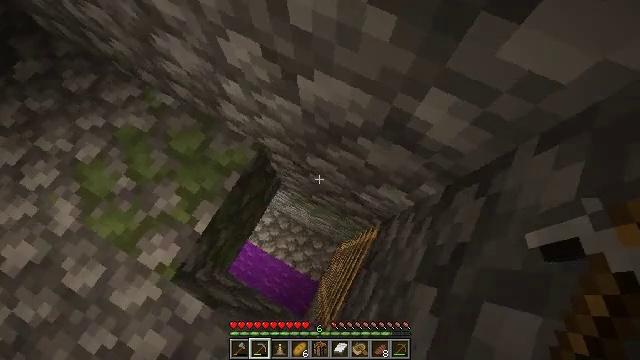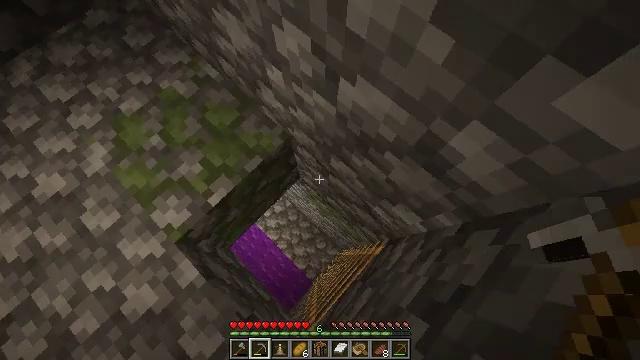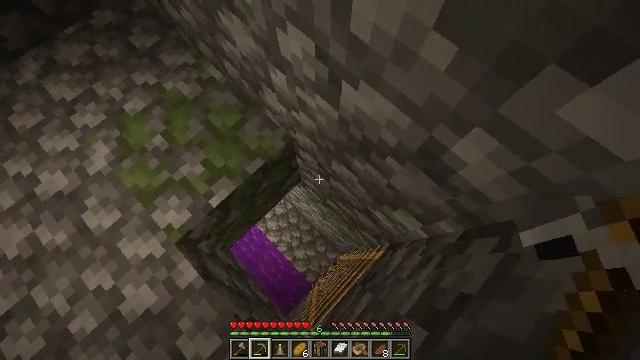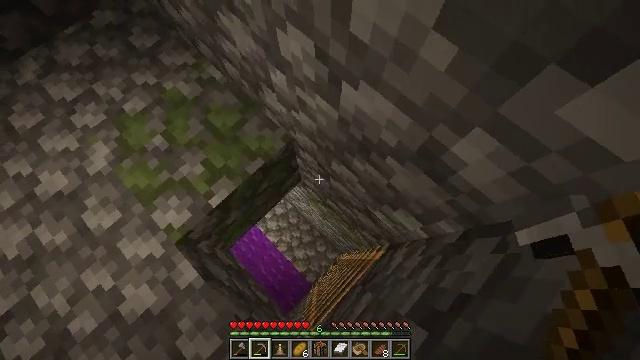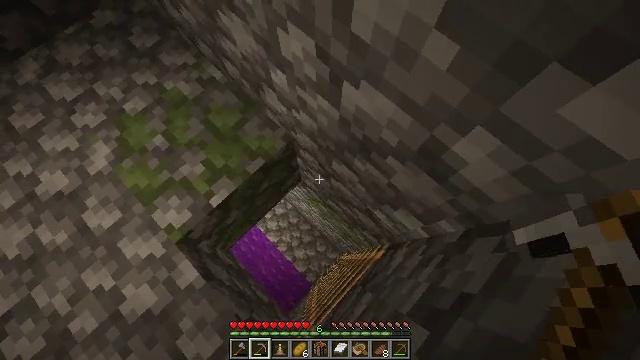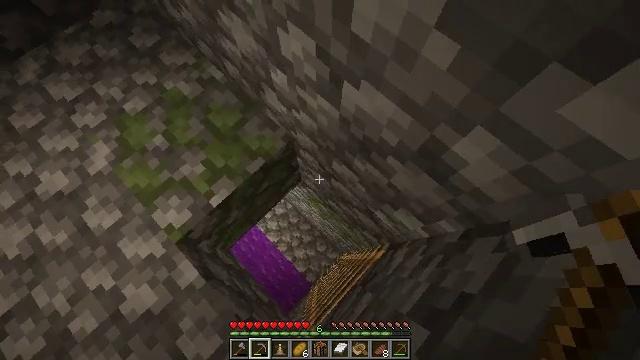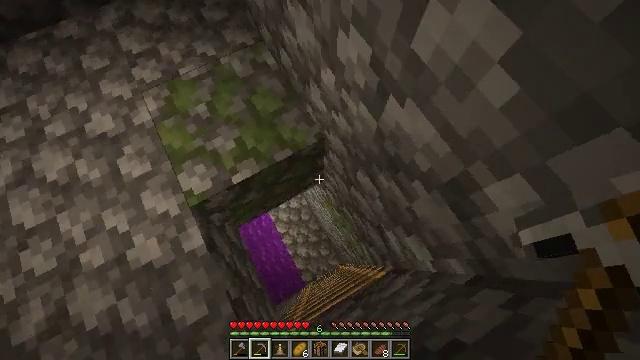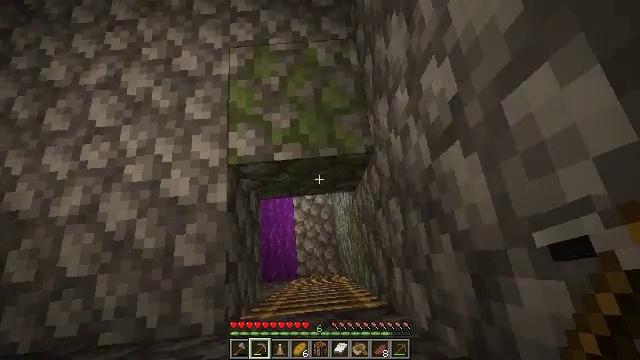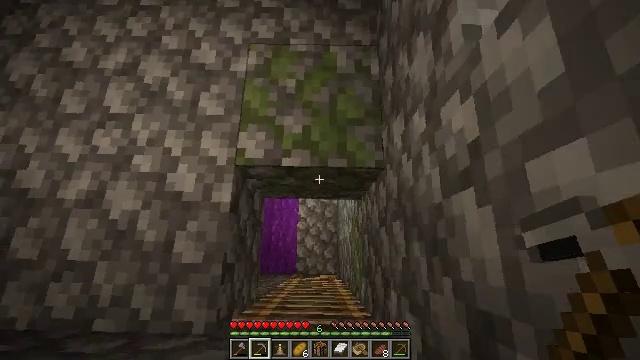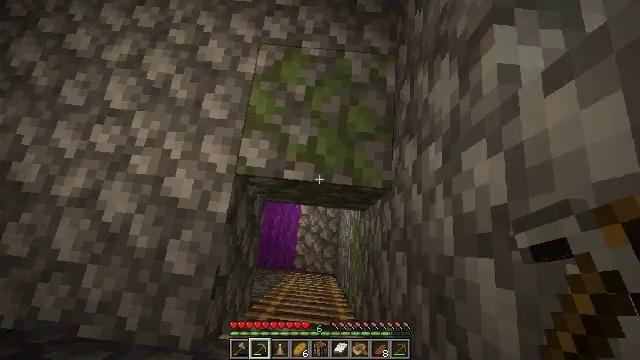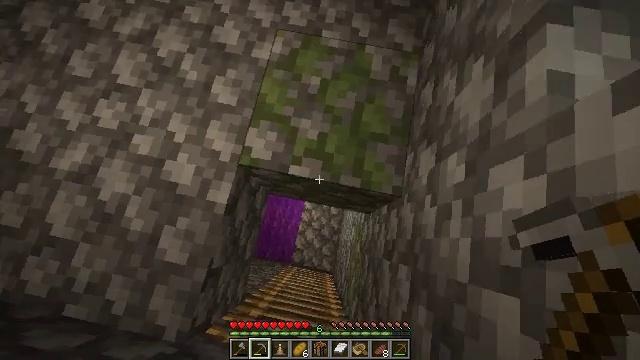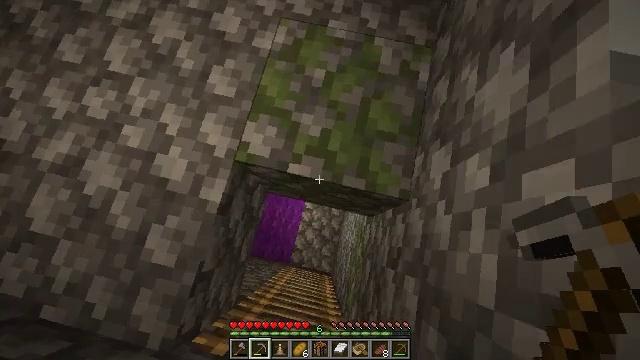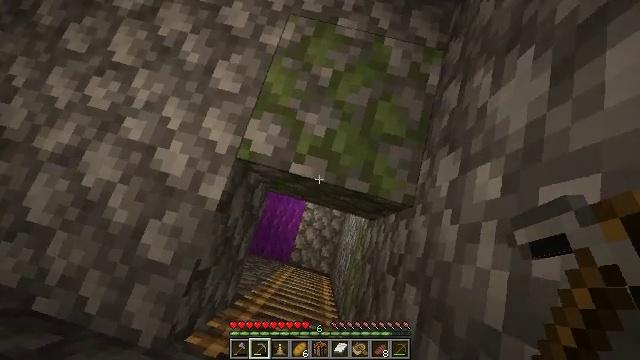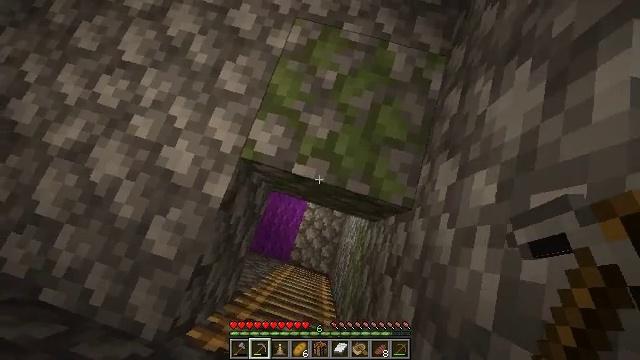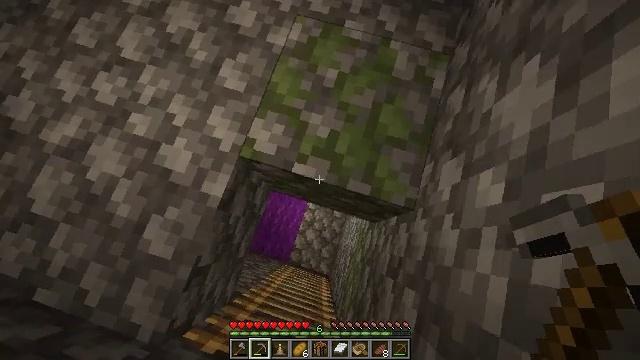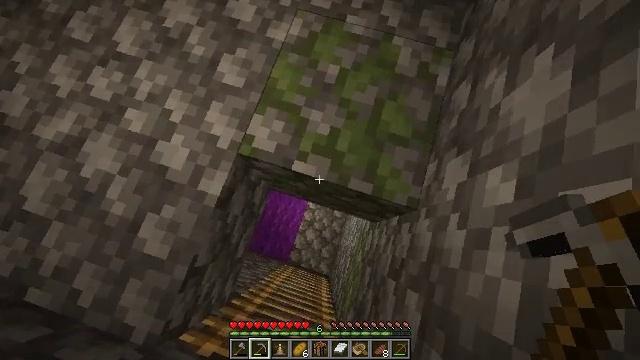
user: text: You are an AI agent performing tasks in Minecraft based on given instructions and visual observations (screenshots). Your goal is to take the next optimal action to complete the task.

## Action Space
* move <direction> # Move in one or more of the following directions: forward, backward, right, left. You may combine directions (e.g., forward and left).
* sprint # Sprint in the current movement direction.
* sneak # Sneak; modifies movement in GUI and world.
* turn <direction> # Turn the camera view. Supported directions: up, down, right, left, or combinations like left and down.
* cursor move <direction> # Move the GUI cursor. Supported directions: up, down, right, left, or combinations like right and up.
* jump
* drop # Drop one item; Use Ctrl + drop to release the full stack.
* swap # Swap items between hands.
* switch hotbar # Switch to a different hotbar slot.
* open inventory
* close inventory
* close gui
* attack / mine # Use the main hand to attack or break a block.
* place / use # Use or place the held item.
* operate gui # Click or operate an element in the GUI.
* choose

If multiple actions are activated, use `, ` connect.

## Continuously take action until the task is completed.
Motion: motion action
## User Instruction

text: Collect the purple carpet.
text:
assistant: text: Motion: turn left
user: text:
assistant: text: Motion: turn left
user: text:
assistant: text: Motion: no_op
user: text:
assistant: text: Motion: no_op
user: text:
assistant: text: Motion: no_op
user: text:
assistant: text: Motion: turn left
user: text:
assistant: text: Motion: move forward, turn left
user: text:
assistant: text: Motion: move forward, turn left and down
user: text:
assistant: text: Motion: turn left and down
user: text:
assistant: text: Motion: turn left and down
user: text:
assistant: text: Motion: turn left
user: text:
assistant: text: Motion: turn left
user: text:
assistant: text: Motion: turn left
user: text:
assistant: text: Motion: no_op
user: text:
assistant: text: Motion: no_op
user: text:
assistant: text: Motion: no_op
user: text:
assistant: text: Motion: turn left and up
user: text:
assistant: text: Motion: turn up
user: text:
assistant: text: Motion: no_op
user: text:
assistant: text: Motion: no_op
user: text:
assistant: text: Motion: no_op
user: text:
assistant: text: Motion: no_op
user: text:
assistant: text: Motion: turn left and up
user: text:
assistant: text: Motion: turn left and up
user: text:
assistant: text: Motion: turn left and up
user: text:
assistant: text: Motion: turn left
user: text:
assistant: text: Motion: turn left
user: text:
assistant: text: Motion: turn left
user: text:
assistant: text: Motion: turn left and down, attack / mine
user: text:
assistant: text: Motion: turn left and down, attack / mine